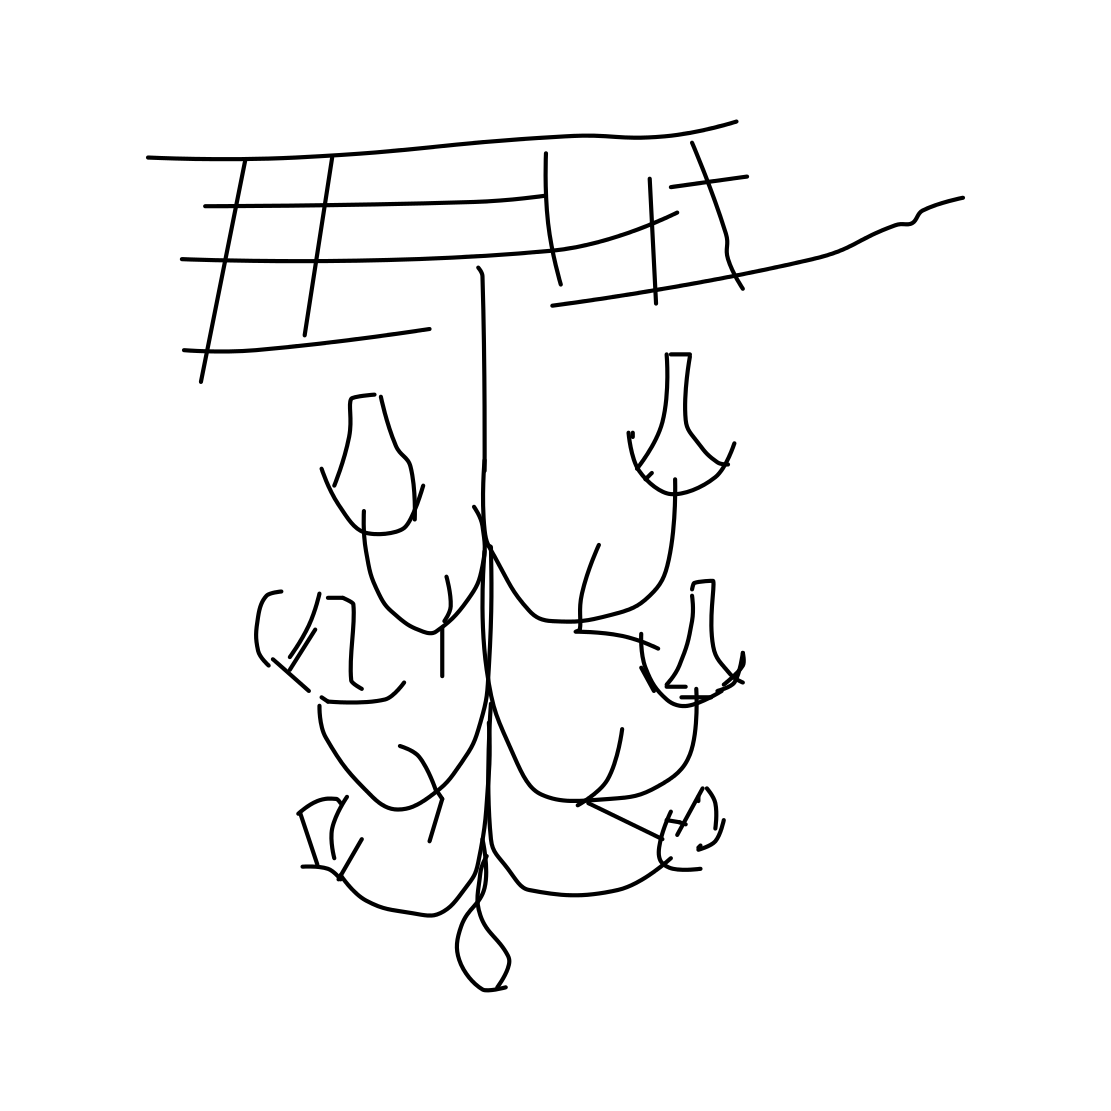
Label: chandelier